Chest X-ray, AP view. Patient: 64 years old, sex M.
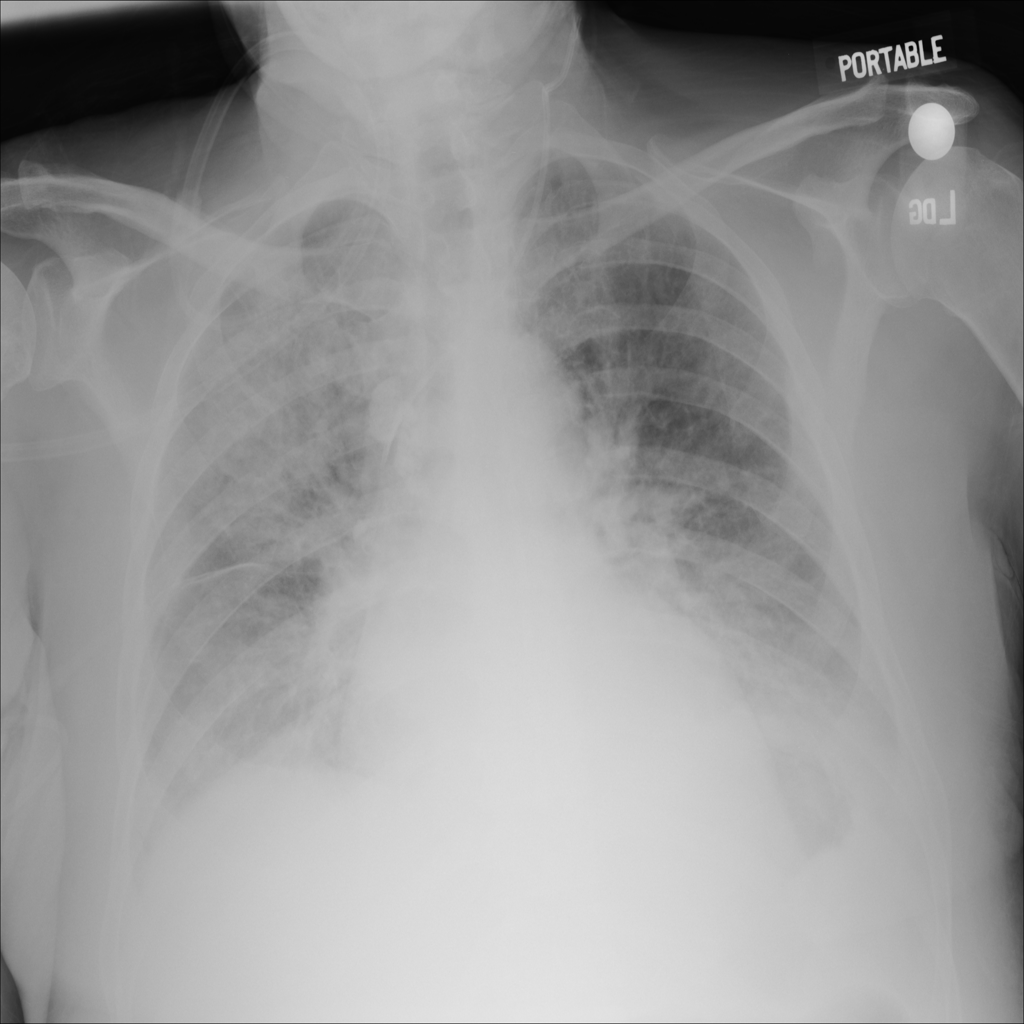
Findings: No Finding